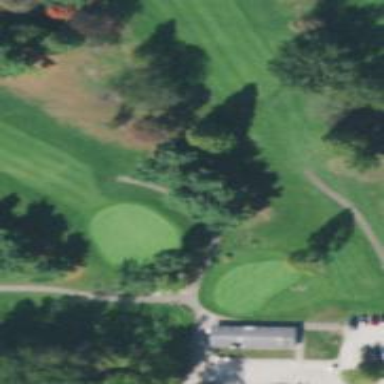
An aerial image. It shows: Path for both roads and golfers.